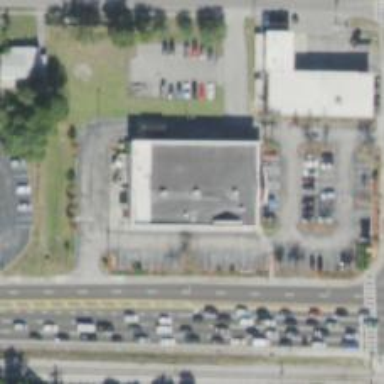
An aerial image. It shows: Pharmacy providing healthcare services.